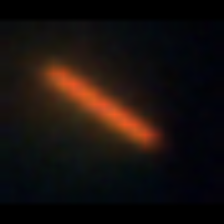
Taxon: Pennate
Group: Diatoms